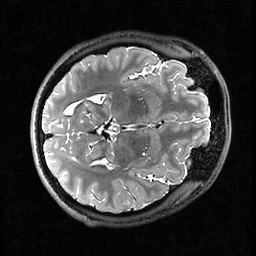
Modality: T2w
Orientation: axial
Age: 20
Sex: male
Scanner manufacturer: ge
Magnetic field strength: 3 T
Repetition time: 3.202 s
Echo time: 0.06582 s